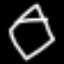
Label: diamond